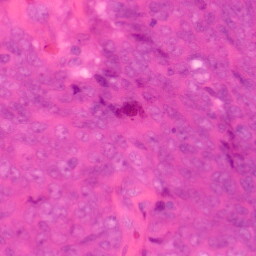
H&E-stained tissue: Colon